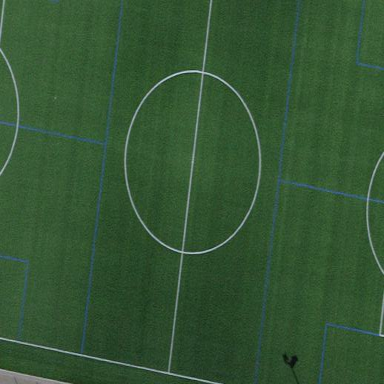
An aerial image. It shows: Soccer pitch for leisure land activities.